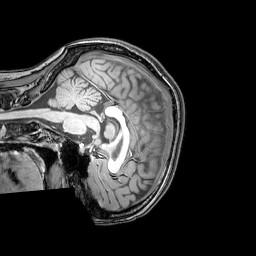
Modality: T1w
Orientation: sagittal
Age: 23
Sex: female
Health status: healthy
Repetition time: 0.081 s
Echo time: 0.037 s